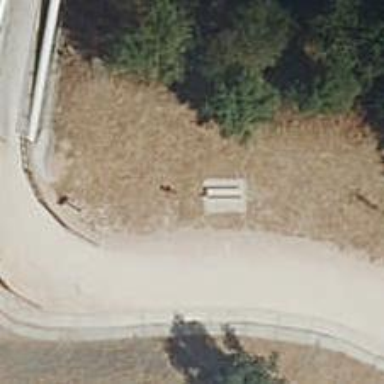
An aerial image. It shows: Concrete bench.